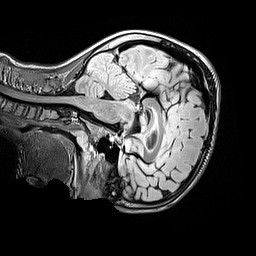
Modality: FLAIR
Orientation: sagittal
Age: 11
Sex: male
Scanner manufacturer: siemens
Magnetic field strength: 3 T
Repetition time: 5 s
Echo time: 0.388 s